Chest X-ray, PA view. Patient: 54 years old, sex M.
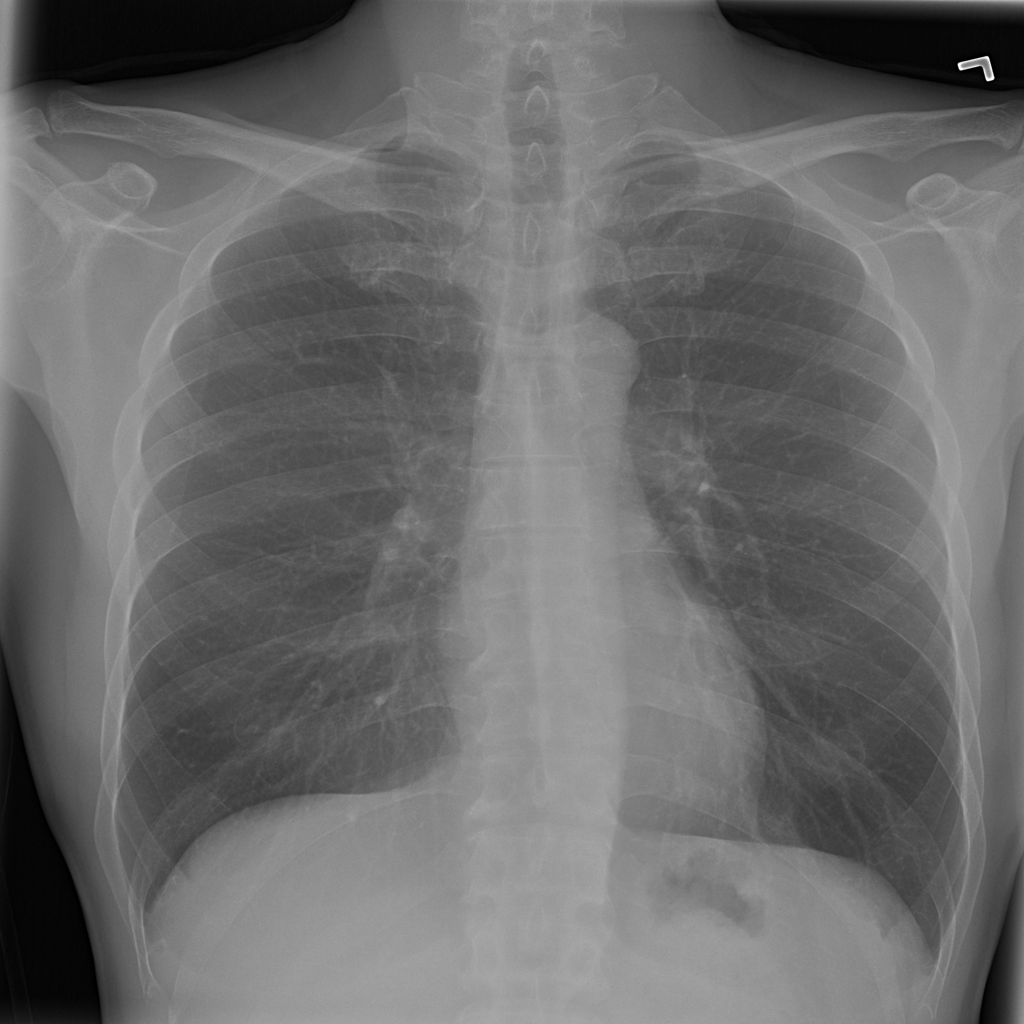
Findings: No Finding